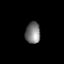
Tissue: prostate
Cell type: Fibroblasts
Senescence score: 0.7359
Nuclear area (px): 313
Mean DAPI intensity: 122.537